Question: I wrote following code and was surprised to see the output:
'''
Integer a = 211;
int b = 211;
int[] array = {210,211,212};
System.out.println(Arrays.asList(array).contains(a));
System.out.println(Arrays.asList(array).contains(b));
'''
Output:
'''
false
false
'''
I found <URL> question and some other questions linked to it and learned that 'asList' method doesn't Autobox stuffs. I checked the returned type in eclipse javadoc preview:

I couldn't quite understand this return type. 'int[]' is an object and not a primitive so its fine. I'm sure that I'm not getting 'List<Integer>' (something which I expected) but I'm not sure how to use the thing which is being returned. My questions are:
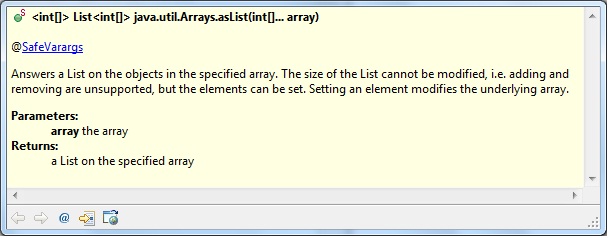
Answer: There are obviously 3 questions here so lets tackle them one by one:
>
1. How exactly do I expect that list methods will work when I'm expecting an List of Integer and getting a List of int[] ?
Well, 'List' methods will work exactly as expected, a 'List<T>' is a list of types 'T'. Here 'T' is an 'int[]' so a 'List<int[]>' will contains arrays as each element:
'''
[{1, 2}, {3, 4}, {1, 6}]
'''
So 'get(i)' will return the 'ith' element. In the case of 'Arrays.asList' the 'List' contains a single element, namely the 'int[]' so:
'''
int[] array = {210,211,212};
List<int[]> list = Arrays.asList(array);
'''
Will be
'''
[{210, 211, 212}]
'''
And so
'''
list.get(0)[0] == 210
'''
> In case of Strings the return type is List of String and not List of String[]. What sort of implementation differences are there?
'String' is an 'Object', a primitive type. The difference follows from that.
>
1. What good is this method for primitives if things are so uncertain?
Things are not . This method results in and behaviour. It's just not very useful for primitives. This is (yet another) side effect of combining Java's type system with generics.
Note with Java 8 the conversion of an 'int[]' to a 'List<Integer>' is very simple:
'''
List<Integer> list = Arrays.stream(array).
boxed().
collect(toList());
'''